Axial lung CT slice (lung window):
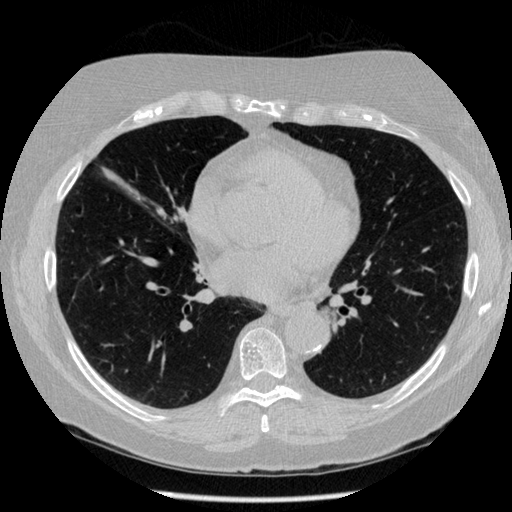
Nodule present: no